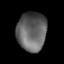
Tissue: lung
Cell type: Others
Senescence score: 0.1549
Nuclear area (px): 1121
Mean DAPI intensity: 98.864